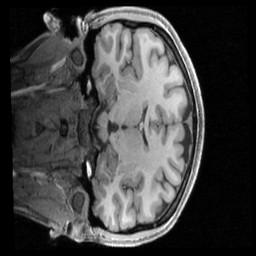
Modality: T1w
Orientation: coronal
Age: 21
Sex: female
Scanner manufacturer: siemens
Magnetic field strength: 3 T
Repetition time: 2.4 s
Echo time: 0.00231 s